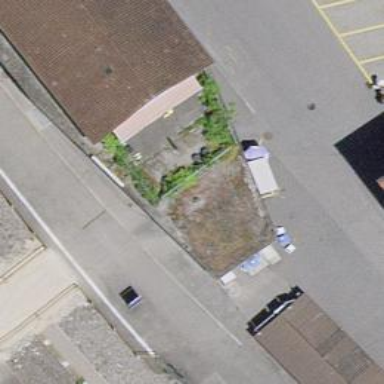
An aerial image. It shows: Kiosk shop.